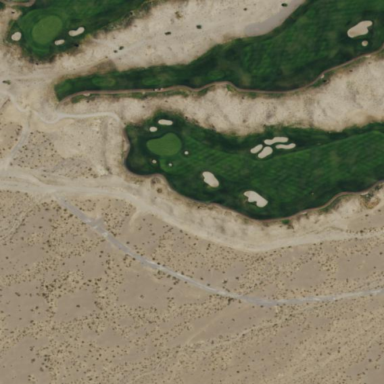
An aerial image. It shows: Area of rough grass used for golf.